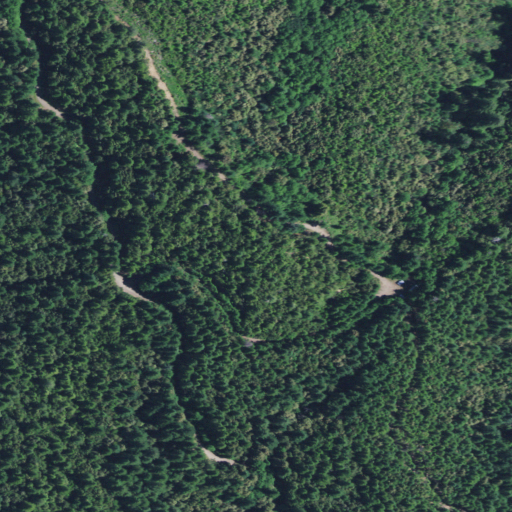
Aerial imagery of mountain in Oregon named Elk Mountain containing evergreen forest, open development, and mixed forest